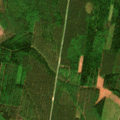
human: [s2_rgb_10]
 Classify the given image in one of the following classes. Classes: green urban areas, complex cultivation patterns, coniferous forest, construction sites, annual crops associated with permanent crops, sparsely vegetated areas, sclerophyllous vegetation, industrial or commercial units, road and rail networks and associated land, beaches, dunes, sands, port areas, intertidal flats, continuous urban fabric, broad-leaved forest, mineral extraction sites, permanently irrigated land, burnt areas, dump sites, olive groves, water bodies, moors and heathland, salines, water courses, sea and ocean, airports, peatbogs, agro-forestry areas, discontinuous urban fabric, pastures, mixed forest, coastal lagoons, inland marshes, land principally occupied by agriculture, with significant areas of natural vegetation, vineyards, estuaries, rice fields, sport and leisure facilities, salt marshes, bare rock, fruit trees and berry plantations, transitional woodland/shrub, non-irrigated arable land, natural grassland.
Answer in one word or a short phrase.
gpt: land principally occupied by agriculture, with significant areas of natural vegetation, coniferous forest, mixed forest